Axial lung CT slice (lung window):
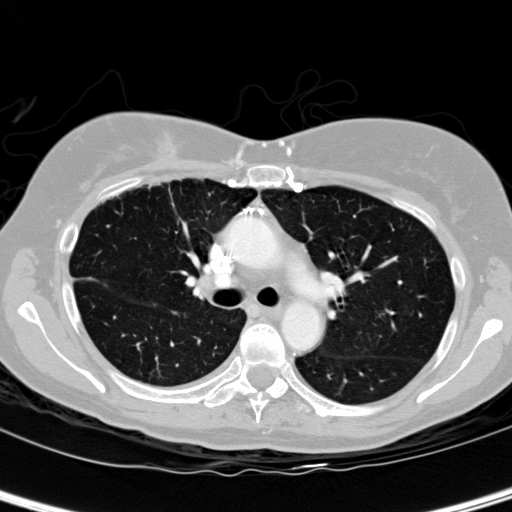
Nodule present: no